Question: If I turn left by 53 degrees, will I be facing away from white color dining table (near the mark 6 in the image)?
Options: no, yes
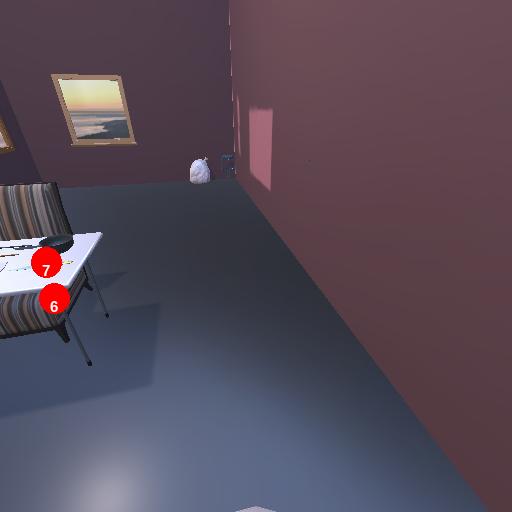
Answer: no